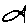
Label: fish